Question: I'm having difficulties in formatting my HTML page.
As you can see from the source code, it's a table where each row contains a formatted list of records dynamically populated by my web app.
In the case one of the columns has an empty value, I would like to keep the formatting of the lines, so I should basically add enough spaces or think about an HTML block with the exact size of the text value.
The nice thing is each value has a fixed character length, so it should come in advantage.
I thought about creating a span but it doesn't support the width attribute and I should change the style to 'display:block', but in my opinion, it's getting a little too tricky, as I would like a simple and clever solution.
I attach the source code of the page and the output I get at the moment.

'''
<!doctype html>
<html>
<head>
<meta http-equiv="content-type" content="text/html; charset=windows-1252"></head>
<body>
<table>
<tr><td style="font-size: 11px; color: #000000; font-family: Verdana; border-bottom: #ff0000 1px solid;">
<table>
<tr><td>test1:</td></tr>
<tr><td>
<ul>
<li>FIELD1:;, FIELD2: <b>443</b>, FIELD3: <b>191,51</b></li>
<li>FIELD1: <b><PHONE></b>, FIELD2: <b>442</b>, FIELD3: <b>43,2</b></li><li>FIELD1: <b><PHONE></b>, FIELD2:, FIELD3: <b>36</b></li>
</ul></td></tr>
</table>
</body>
</html>
'''
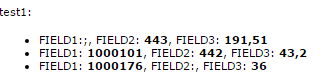
Answer: Your problem is that you got your semantics messed up. You try to build a table but then you put the whole table content in 1 cell and then you try to emulate the table in there by using a list.
Just put 1 field in 1 table cell and and it will come together quite easily. Also: "test1" is in this context the table caption or maybe a headline.
The first variant assumes that the field names might vary from row to row. If that is not the case they belong into the table header instead.
'''
table#test1 tbody tr th {
font-weight: normal;
text-align: left;
}
table#test1 tbody tr td {
font-weight: bold;
text-align: right;
}
table#test2 thead tr td {
font-weight: bold;
}
table#test2 tbody tr td {
text-align: right;
}
'''
'''
<!doctype html>
<html>
<head>
<meta http-equiv="content-type" content="text/html; charset=windows-1252">
</head>
<body>
<table id="test1">
<caption>test1</caption>
<tbody>
<tr><th>FIELD1:</th><td></td><th>FIELD2:</th><td>443</td><th>FIELD3:</th><td class="value">191,51</tr>
<tr><th>FIELD1:</th><td class="value"><PHONE></td><th>FIELD2:</th><td class="value">442</td><th>FIELD3:</th><td class="value">43,2</tr>
<tr><th>FIELD1:</th><td class="value"><PHONE></td><th>FIELD2:</th><td class="value"></td><th>FIELD3:</th><td class="value">36</tr>
</tbody>
</table>
<table id="test2">
<caption>test2</caption>
<thead>
<tr><td>FIELD1</td><td>FIELD2</td><td>FIELD3</tr>
</thead>
<tbody>
<tr><td></td><td>443</td><td>191,51</tr>
<tr><td><PHONE></td><td>442</td><td>43,2</tr>
<tr><td><PHONE></td><td></td><td>36</tr>
</tbody>
</table>
</body>
</html>
'''